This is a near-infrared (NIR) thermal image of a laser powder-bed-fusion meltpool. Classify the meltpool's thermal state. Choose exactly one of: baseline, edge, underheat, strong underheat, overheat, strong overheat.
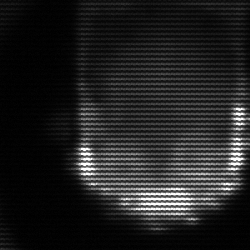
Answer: baseline